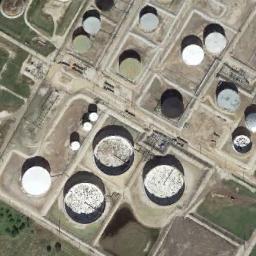
Label: storage tanks